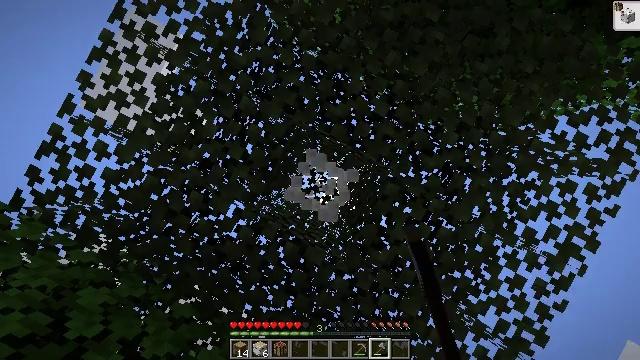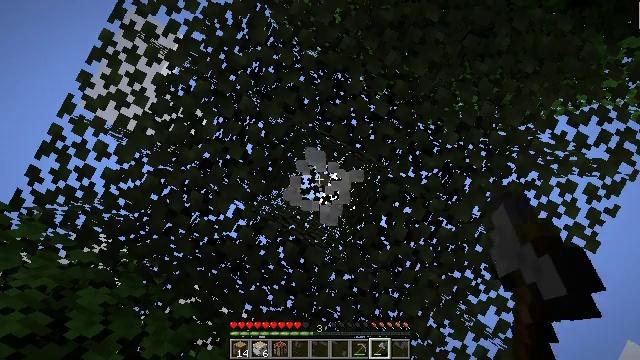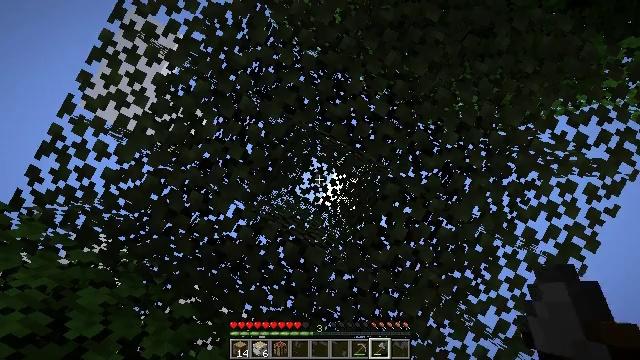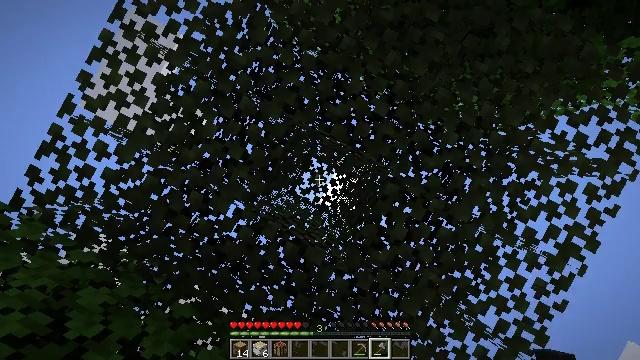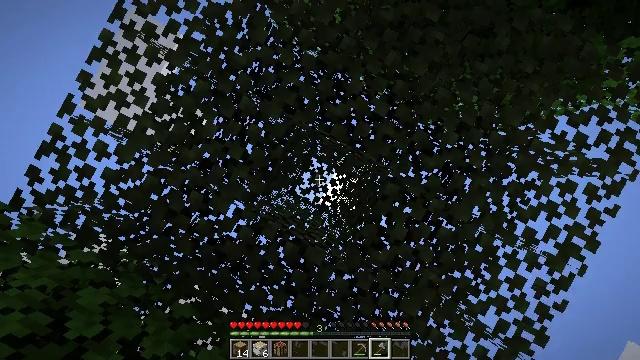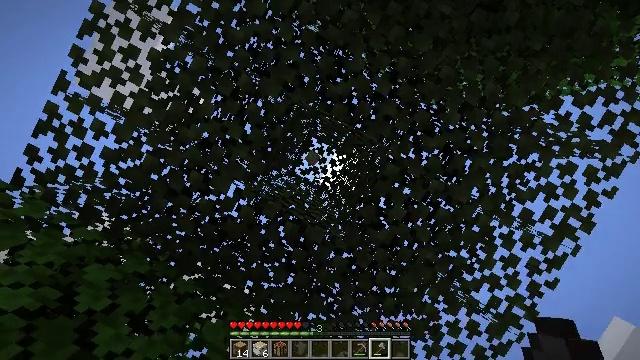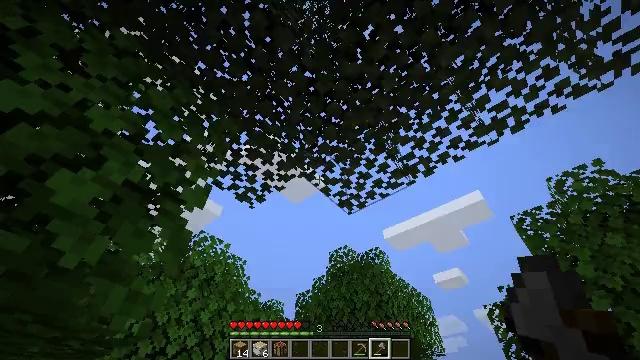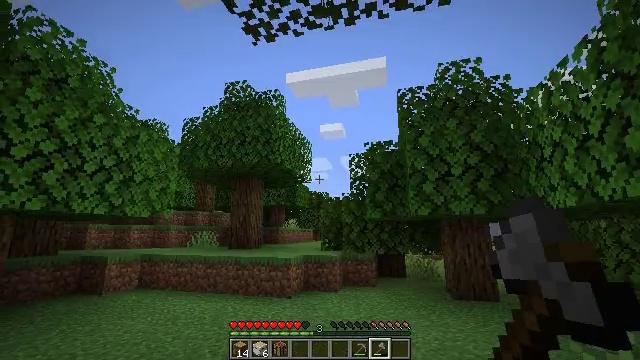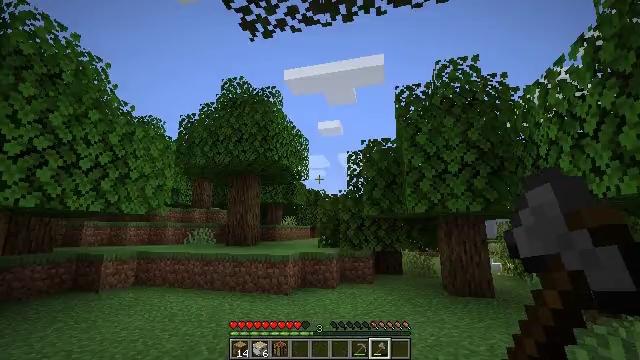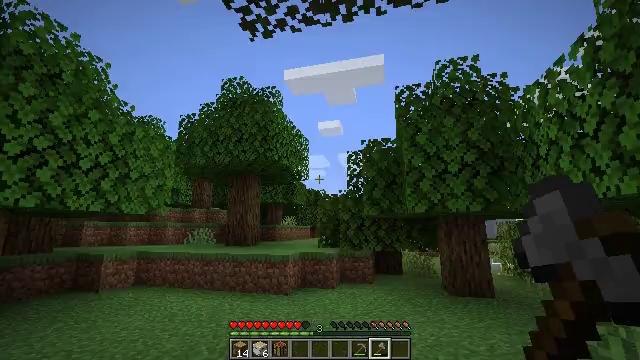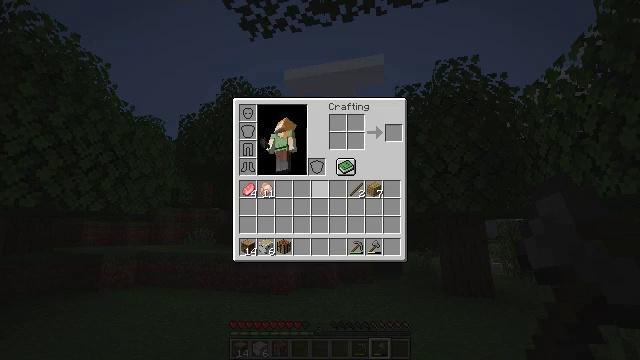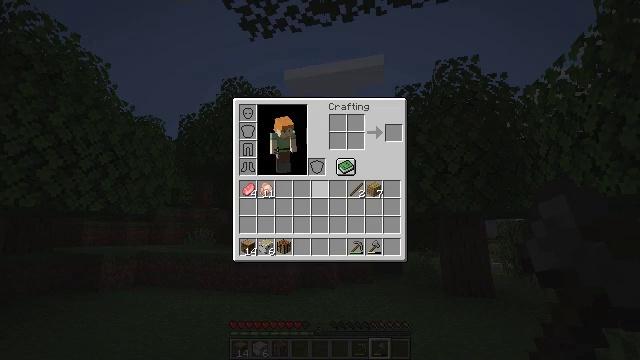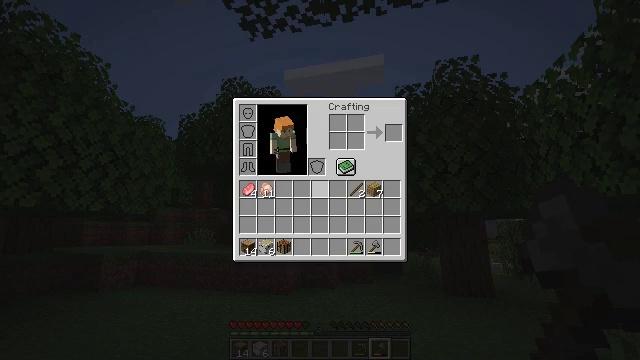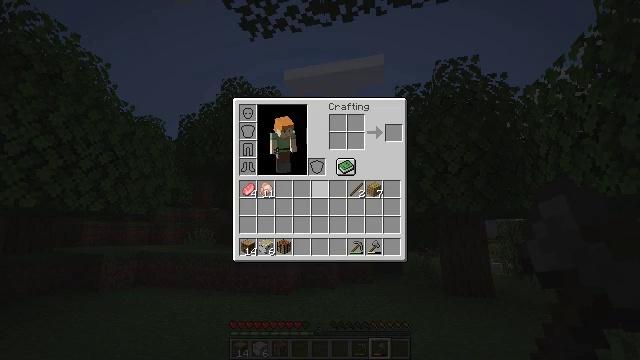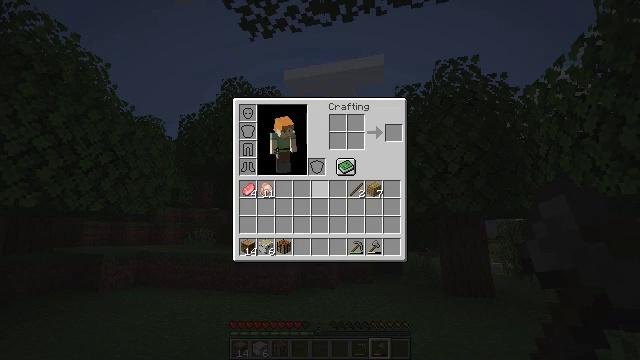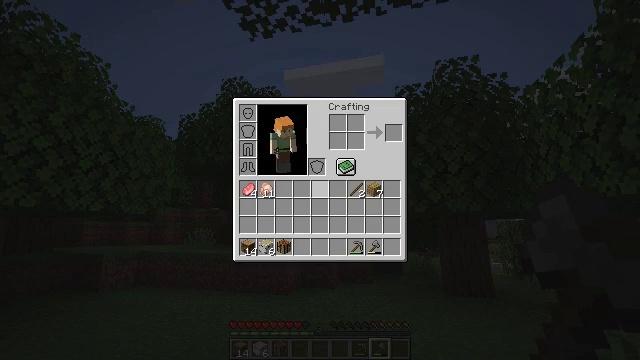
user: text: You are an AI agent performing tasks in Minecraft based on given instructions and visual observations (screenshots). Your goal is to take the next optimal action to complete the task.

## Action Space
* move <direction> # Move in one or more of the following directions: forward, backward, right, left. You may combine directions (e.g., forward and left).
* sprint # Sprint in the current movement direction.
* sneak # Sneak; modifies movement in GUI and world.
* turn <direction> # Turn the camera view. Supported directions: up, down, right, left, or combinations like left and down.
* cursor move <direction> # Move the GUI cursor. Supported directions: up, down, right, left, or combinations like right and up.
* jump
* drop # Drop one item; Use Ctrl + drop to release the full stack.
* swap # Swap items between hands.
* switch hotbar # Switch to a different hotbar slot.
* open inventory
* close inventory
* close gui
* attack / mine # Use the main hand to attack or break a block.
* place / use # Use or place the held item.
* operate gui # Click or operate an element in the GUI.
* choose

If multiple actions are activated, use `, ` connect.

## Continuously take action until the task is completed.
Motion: motion action
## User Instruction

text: craft item air
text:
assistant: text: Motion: attack / mine
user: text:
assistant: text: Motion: attack / mine
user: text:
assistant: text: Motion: attack / mine
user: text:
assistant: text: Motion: attack / mine
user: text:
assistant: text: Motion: turn down
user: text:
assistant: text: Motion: turn right and down
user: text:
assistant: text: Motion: turn right and down
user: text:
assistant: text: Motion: no_op
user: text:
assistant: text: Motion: no_op
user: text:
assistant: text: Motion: open inventory
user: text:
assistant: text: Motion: open inventory
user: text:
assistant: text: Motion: open inventory
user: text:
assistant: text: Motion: open inventory
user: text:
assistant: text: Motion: no_op
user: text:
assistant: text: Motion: no_op
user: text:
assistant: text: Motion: no_op
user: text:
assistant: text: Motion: no_op
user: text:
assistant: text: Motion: no_op
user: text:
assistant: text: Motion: no_op
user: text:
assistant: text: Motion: no_op
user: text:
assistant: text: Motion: no_op
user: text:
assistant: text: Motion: no_op
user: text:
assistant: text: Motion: no_op
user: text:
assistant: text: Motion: no_op
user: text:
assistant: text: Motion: no_op
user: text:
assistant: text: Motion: no_op
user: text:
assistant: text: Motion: no_op
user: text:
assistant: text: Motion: no_op
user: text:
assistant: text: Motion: no_op
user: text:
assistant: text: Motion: no_op